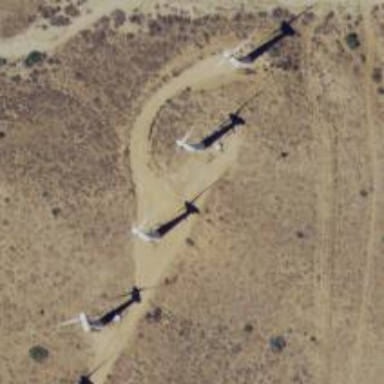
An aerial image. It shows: Wind power generator utilizing wind turbines.